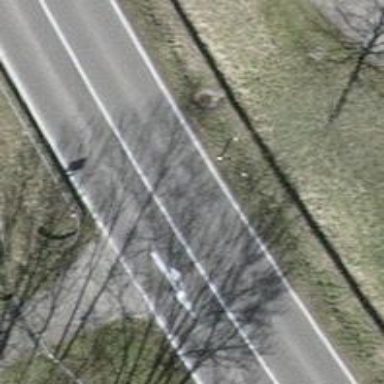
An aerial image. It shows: Asphalt road classified as primary highway.